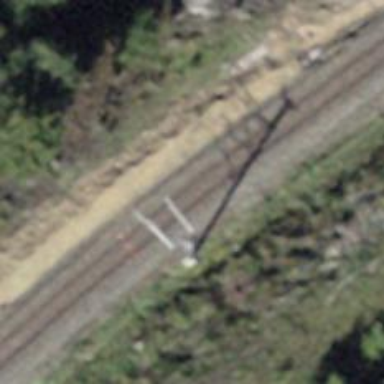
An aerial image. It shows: Power pole.